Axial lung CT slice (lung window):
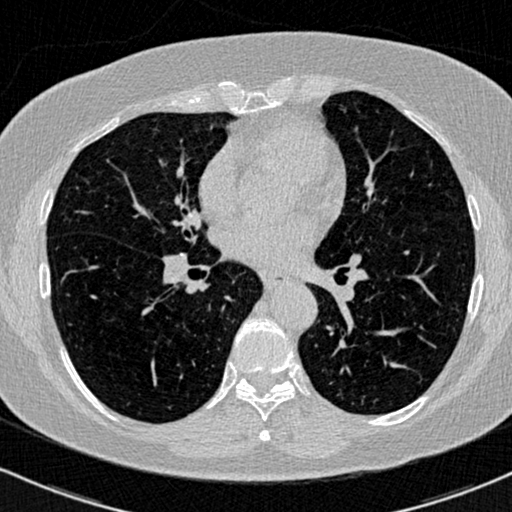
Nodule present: no